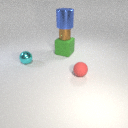
small cyan metal sphere to the left of small red rubber sphere